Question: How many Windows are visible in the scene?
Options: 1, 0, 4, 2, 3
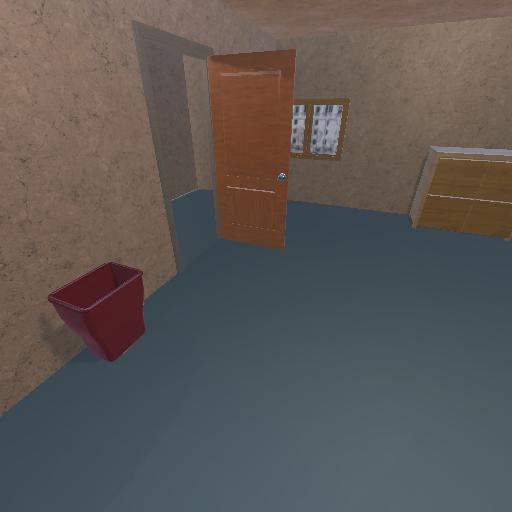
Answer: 1